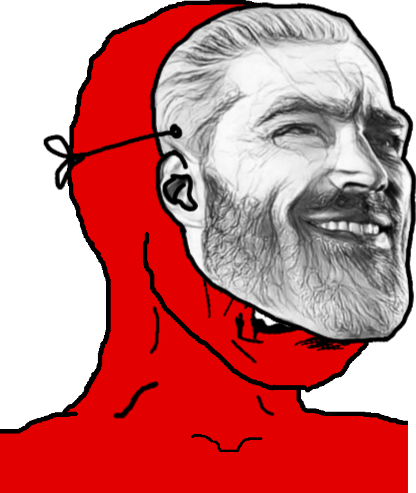
Label: 5_Rage